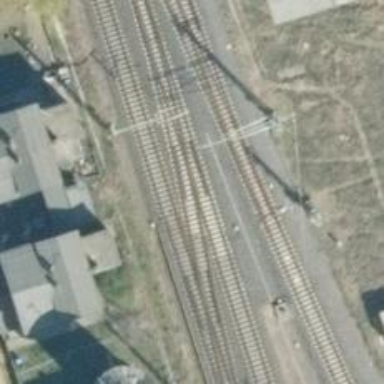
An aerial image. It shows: Railway track with contact line for electrification.